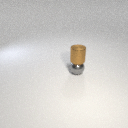
small brown metal cylinder above small gray metal sphere